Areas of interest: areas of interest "Park and greenspace"
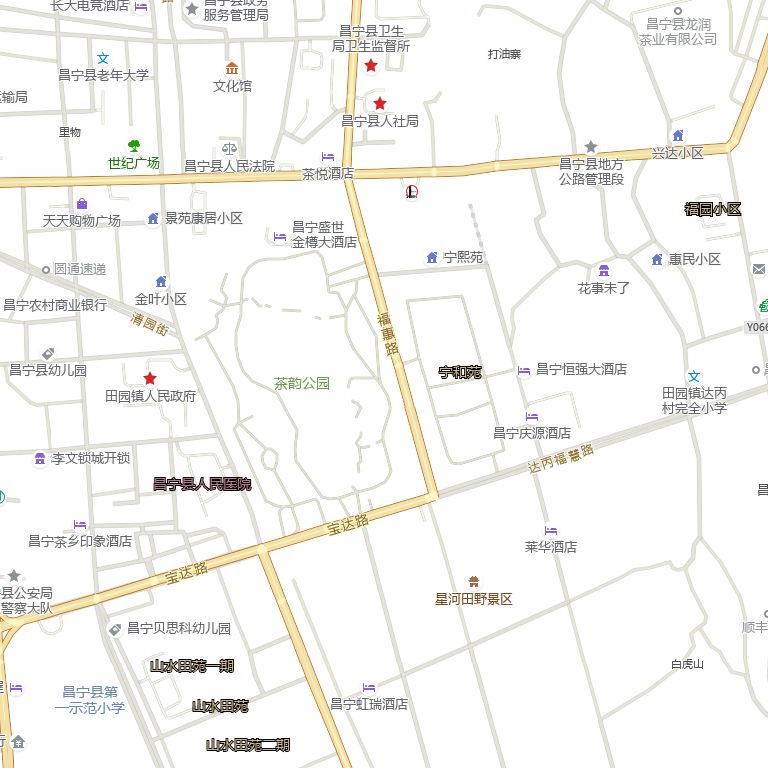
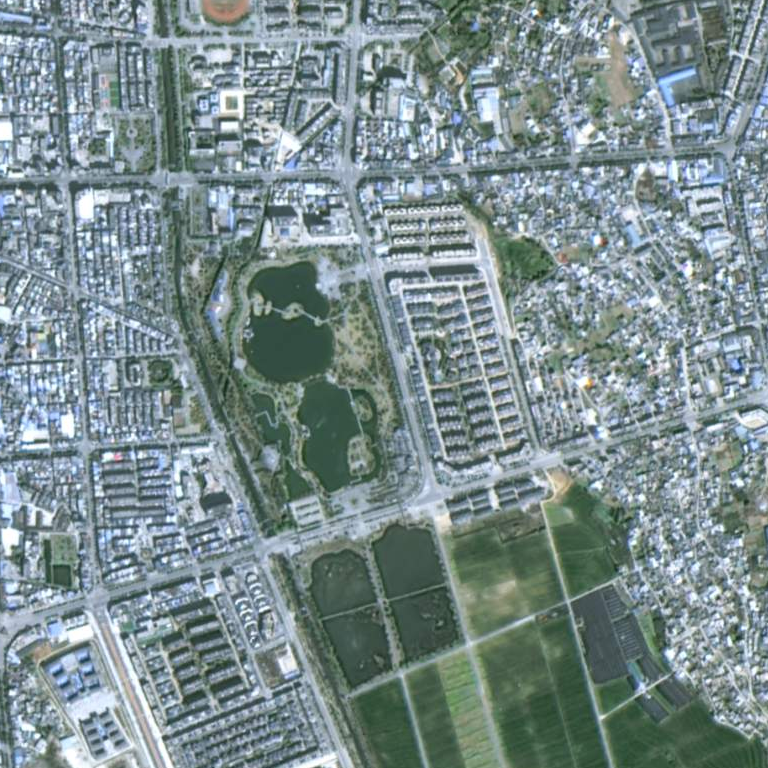